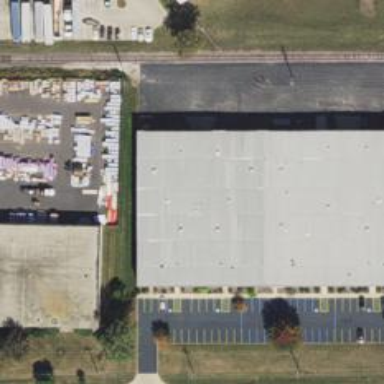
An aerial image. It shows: Commercial building.